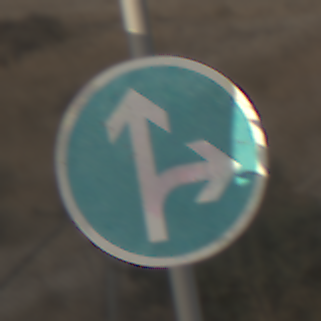
Verkehrszeichen: VorgeschriebeneFahrtrichtungGeradeausOderRechts
Umgebung: Outdoor, RoadRail
Tageszeit: SunriseSunset
Wetter: PartlyCloudy
Licht: Natural
Jahreszeit: NotSpecified
Kontrast: LowContrast